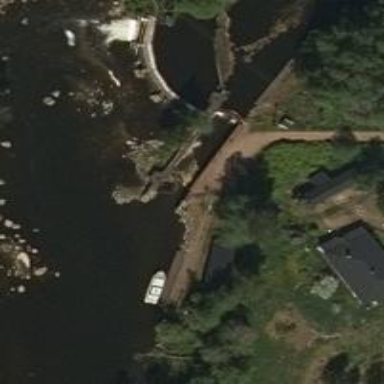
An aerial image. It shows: Lock gate along waterway.